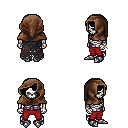
a pixel art fantasy rpg character, male body template, skeleton, black tattered cape, red pants, raven pageboy hairstyle, cloth hood, bracelets, metal boots, four views (front, back, left, right), 2x2 character sprite sheet, small pixel art, hard edges, no anti-aliasing